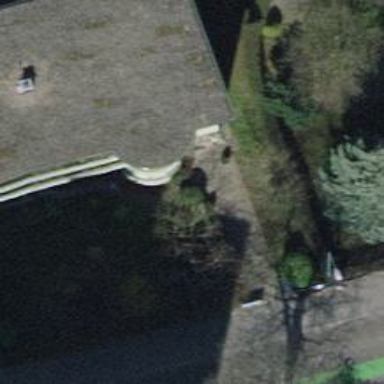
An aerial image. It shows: Veterinary facility.